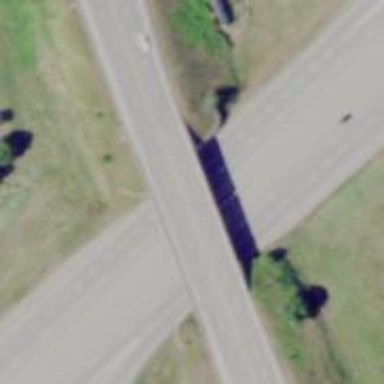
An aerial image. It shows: Secondary road with asphalt surface and bridge. There is sidewalk on the left side.